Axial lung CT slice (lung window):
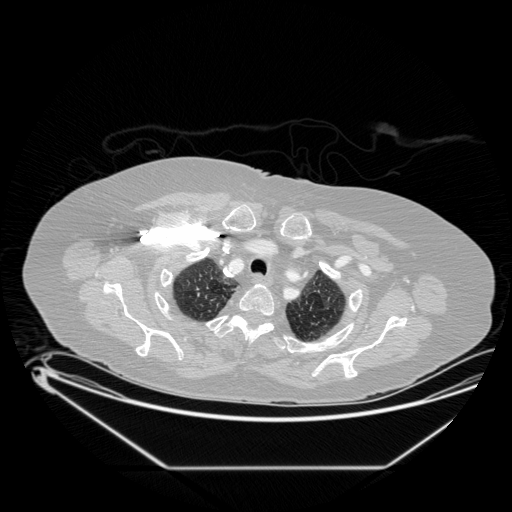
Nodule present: no